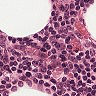
Metastatic tissue present: no